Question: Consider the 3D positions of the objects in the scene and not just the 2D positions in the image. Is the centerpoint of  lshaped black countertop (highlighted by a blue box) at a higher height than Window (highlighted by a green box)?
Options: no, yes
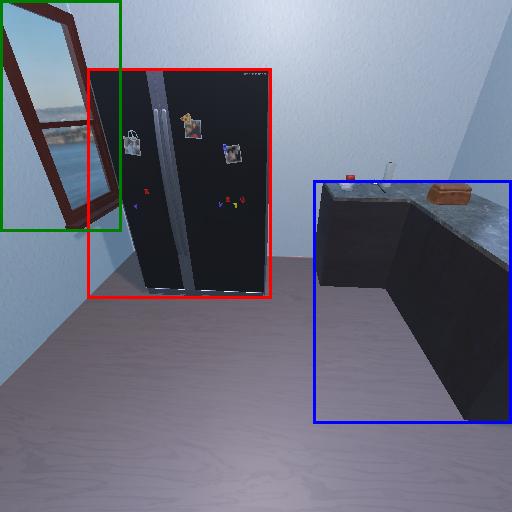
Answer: no